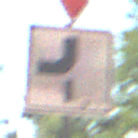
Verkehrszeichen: VerlaufVorfahrtsstrasse7
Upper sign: VorfahrtGewaehren
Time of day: MorningAfternoon
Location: Outdoor (Nature)
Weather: Clear
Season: Summer
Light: Natural